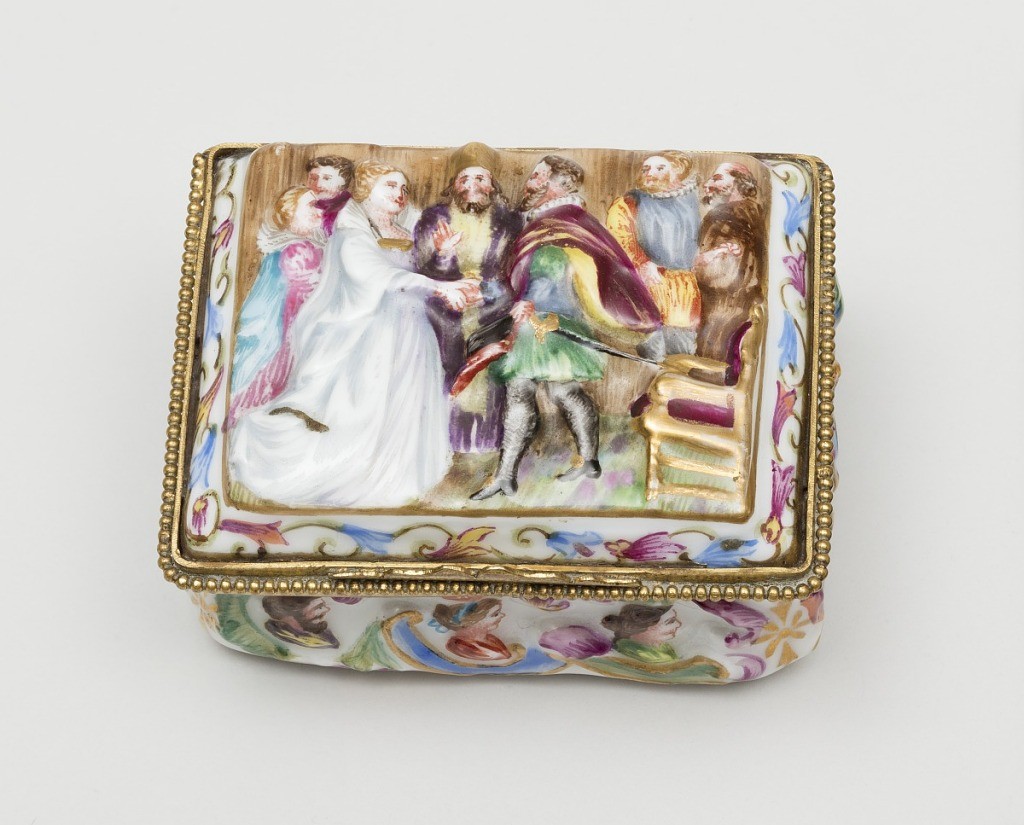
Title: Snuffbox
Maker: Doccia Porcelain Factory, Italian, established 1735
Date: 19th century
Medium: porcelain, vitreous enamel, gold, brass
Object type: snuffbox
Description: Box, raised and colored decoration, heads & scrolls. Lid, raised and colored royal marriage scene; border, flat conventional flowers. "Cappi di Monte"